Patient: sex F, age 62
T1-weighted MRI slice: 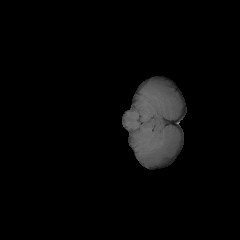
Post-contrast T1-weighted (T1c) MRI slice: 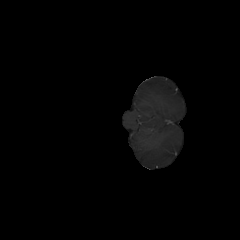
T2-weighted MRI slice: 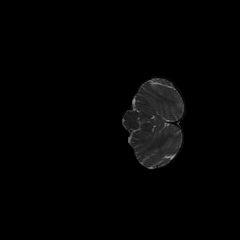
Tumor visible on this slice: no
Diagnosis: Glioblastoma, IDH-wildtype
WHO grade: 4